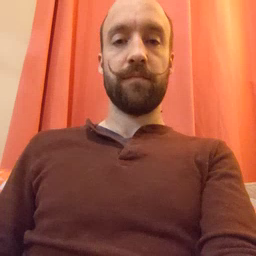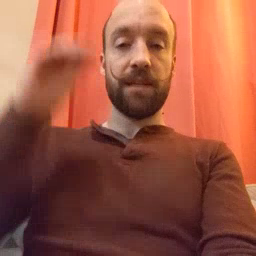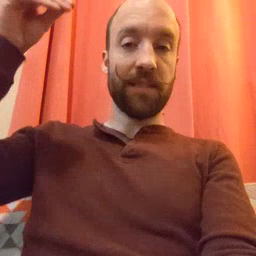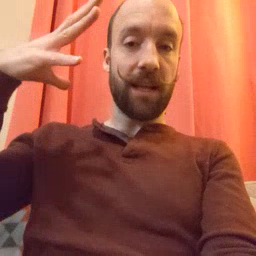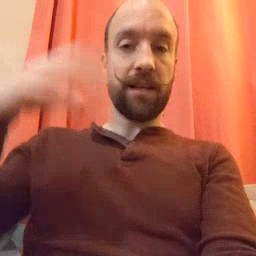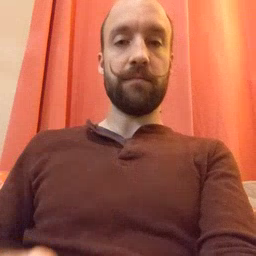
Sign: sun